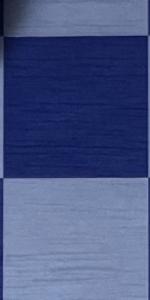
Label: Empty